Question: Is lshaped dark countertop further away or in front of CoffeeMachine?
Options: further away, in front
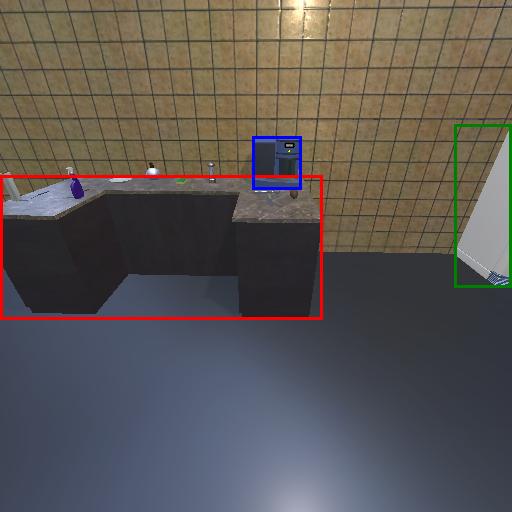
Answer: further away